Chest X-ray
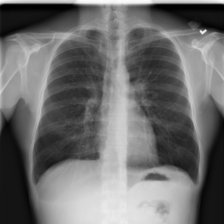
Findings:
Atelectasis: negative
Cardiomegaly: negative
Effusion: negative
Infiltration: negative
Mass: negative
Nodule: negative
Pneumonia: negative
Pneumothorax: negative
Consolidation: negative
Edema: negative
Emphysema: negative
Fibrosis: negative
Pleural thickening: negative
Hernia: negative